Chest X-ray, PA view. Patient: 32 years old, sex M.
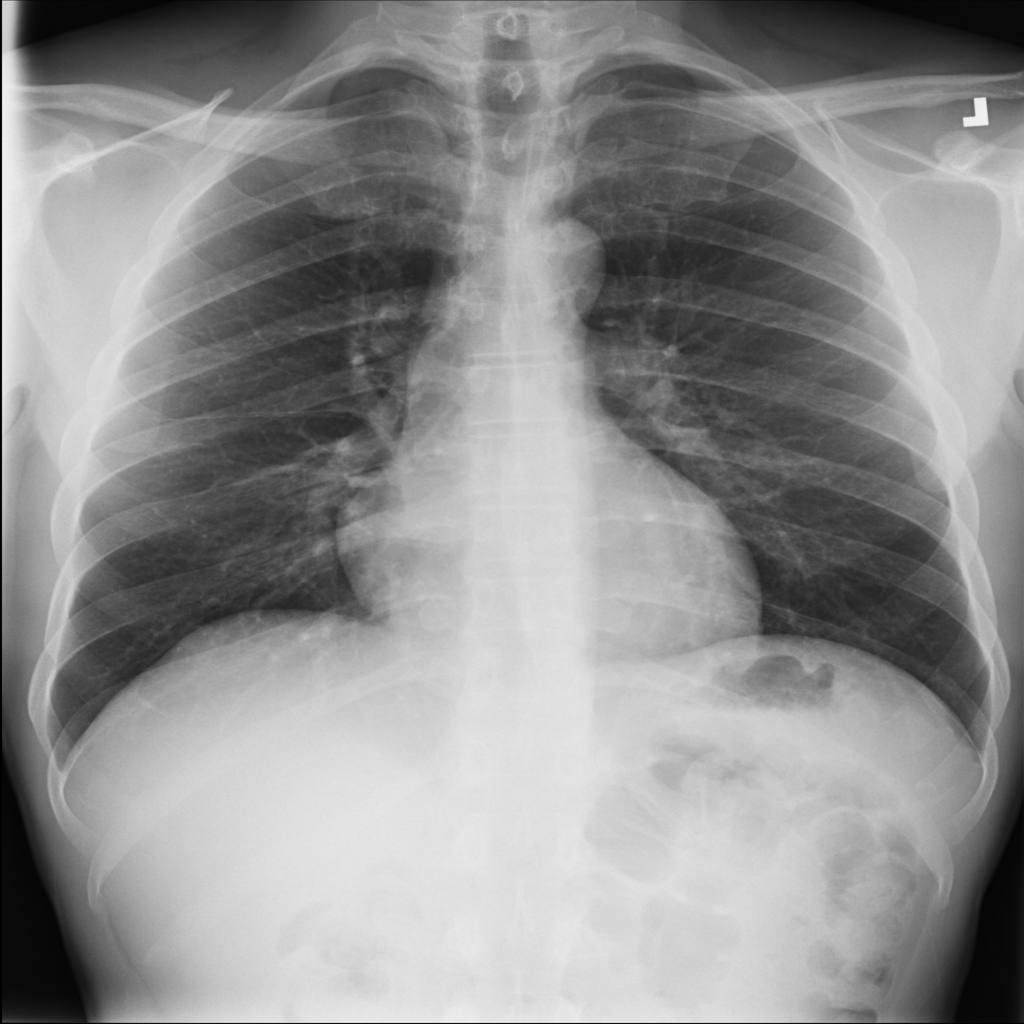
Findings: No Finding